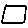
Label: square